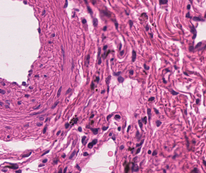
Tumor epithelial tissue: no
Tumor-associated stroma tissue: yes
Normal tissue: no